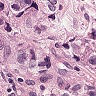
Metastatic tissue present: yes